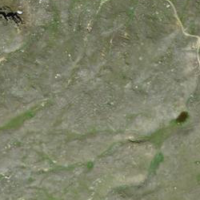
EUNIS habitat code: 26
Species observed at this site:
Marmota marmota